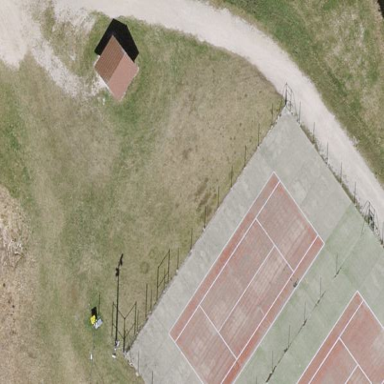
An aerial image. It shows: Tennis court on pitch designated for leisure land.